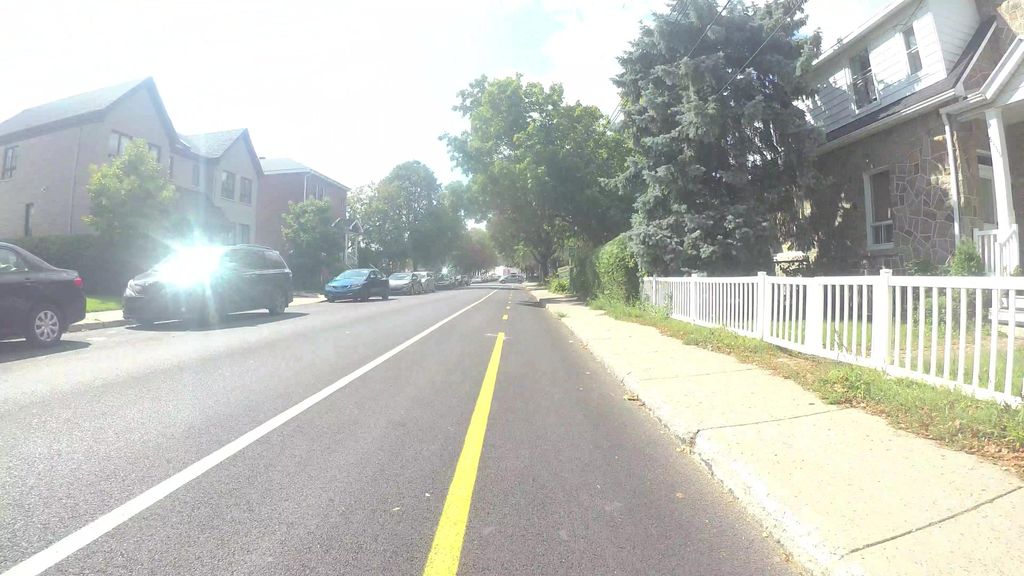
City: montreal